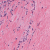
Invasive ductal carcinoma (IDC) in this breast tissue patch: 0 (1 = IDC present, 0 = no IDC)